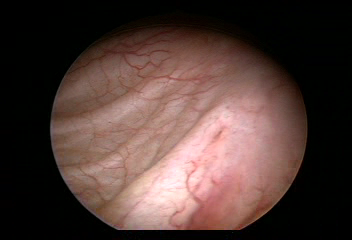
Modality: WLC
Class: Anatomical landmarks
Subclass: UreteralOrifice
Bladder cancer association: No
Annotated structures: Left ureteral orifice